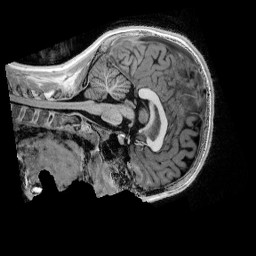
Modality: UNIT1_denoised
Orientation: sagittal
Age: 11
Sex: male
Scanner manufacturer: siemens
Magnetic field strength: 3 T
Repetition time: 4 s
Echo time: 0.00303 s